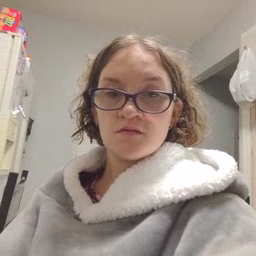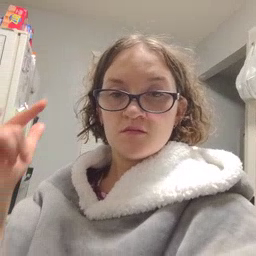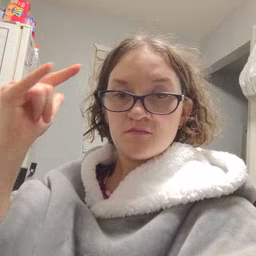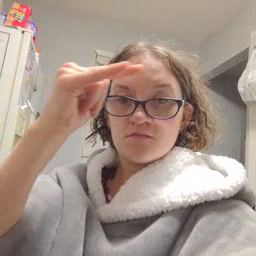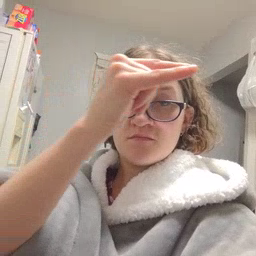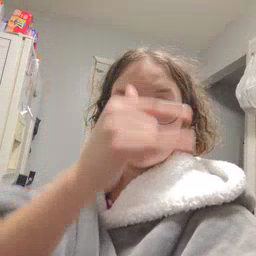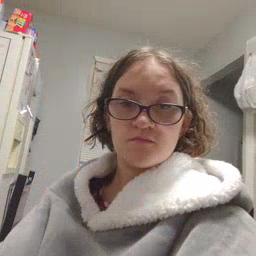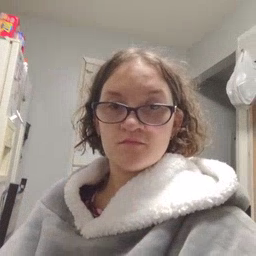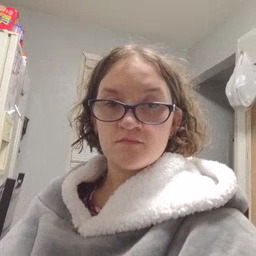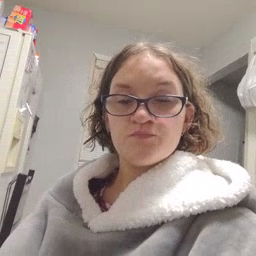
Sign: airplane